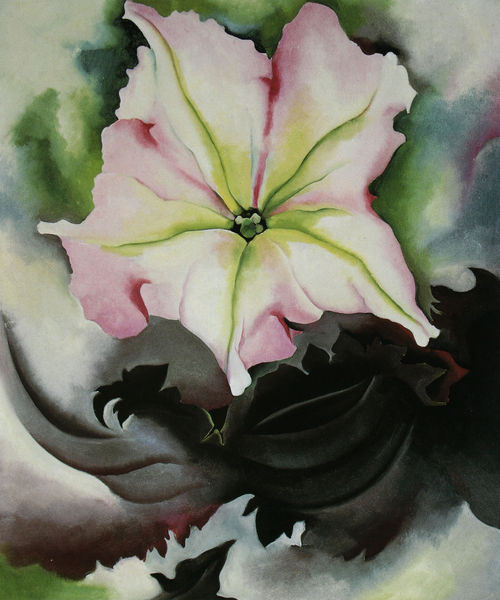
Titel: Petunia and Coleus
Künstler: Georgia O'Keeffe
Institution: Privatbesitz
Schlagwörter: blätter, kopf, weiß, grün, blume, schwarz, blüte, blatt, rosa, violett, stempel, lilie, o´keeffe, blumr